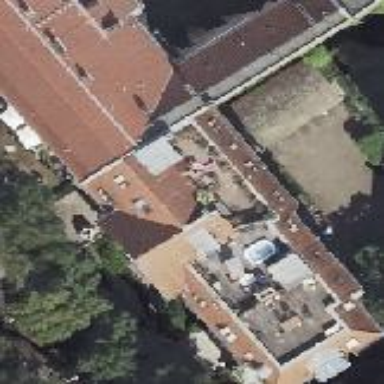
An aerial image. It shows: Saltbox-shaped roof distinguishes these apartments.